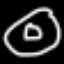
Label: donut